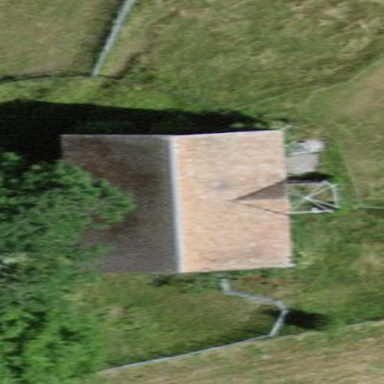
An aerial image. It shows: Barn.